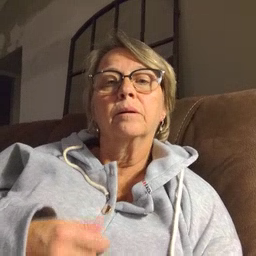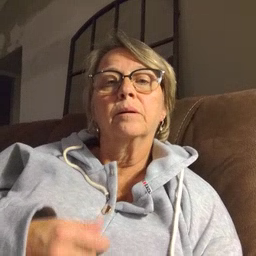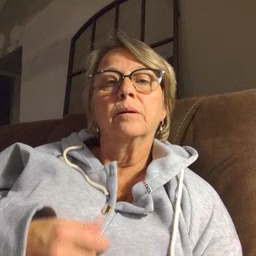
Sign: pretty